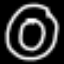
Label: donut